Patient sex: M
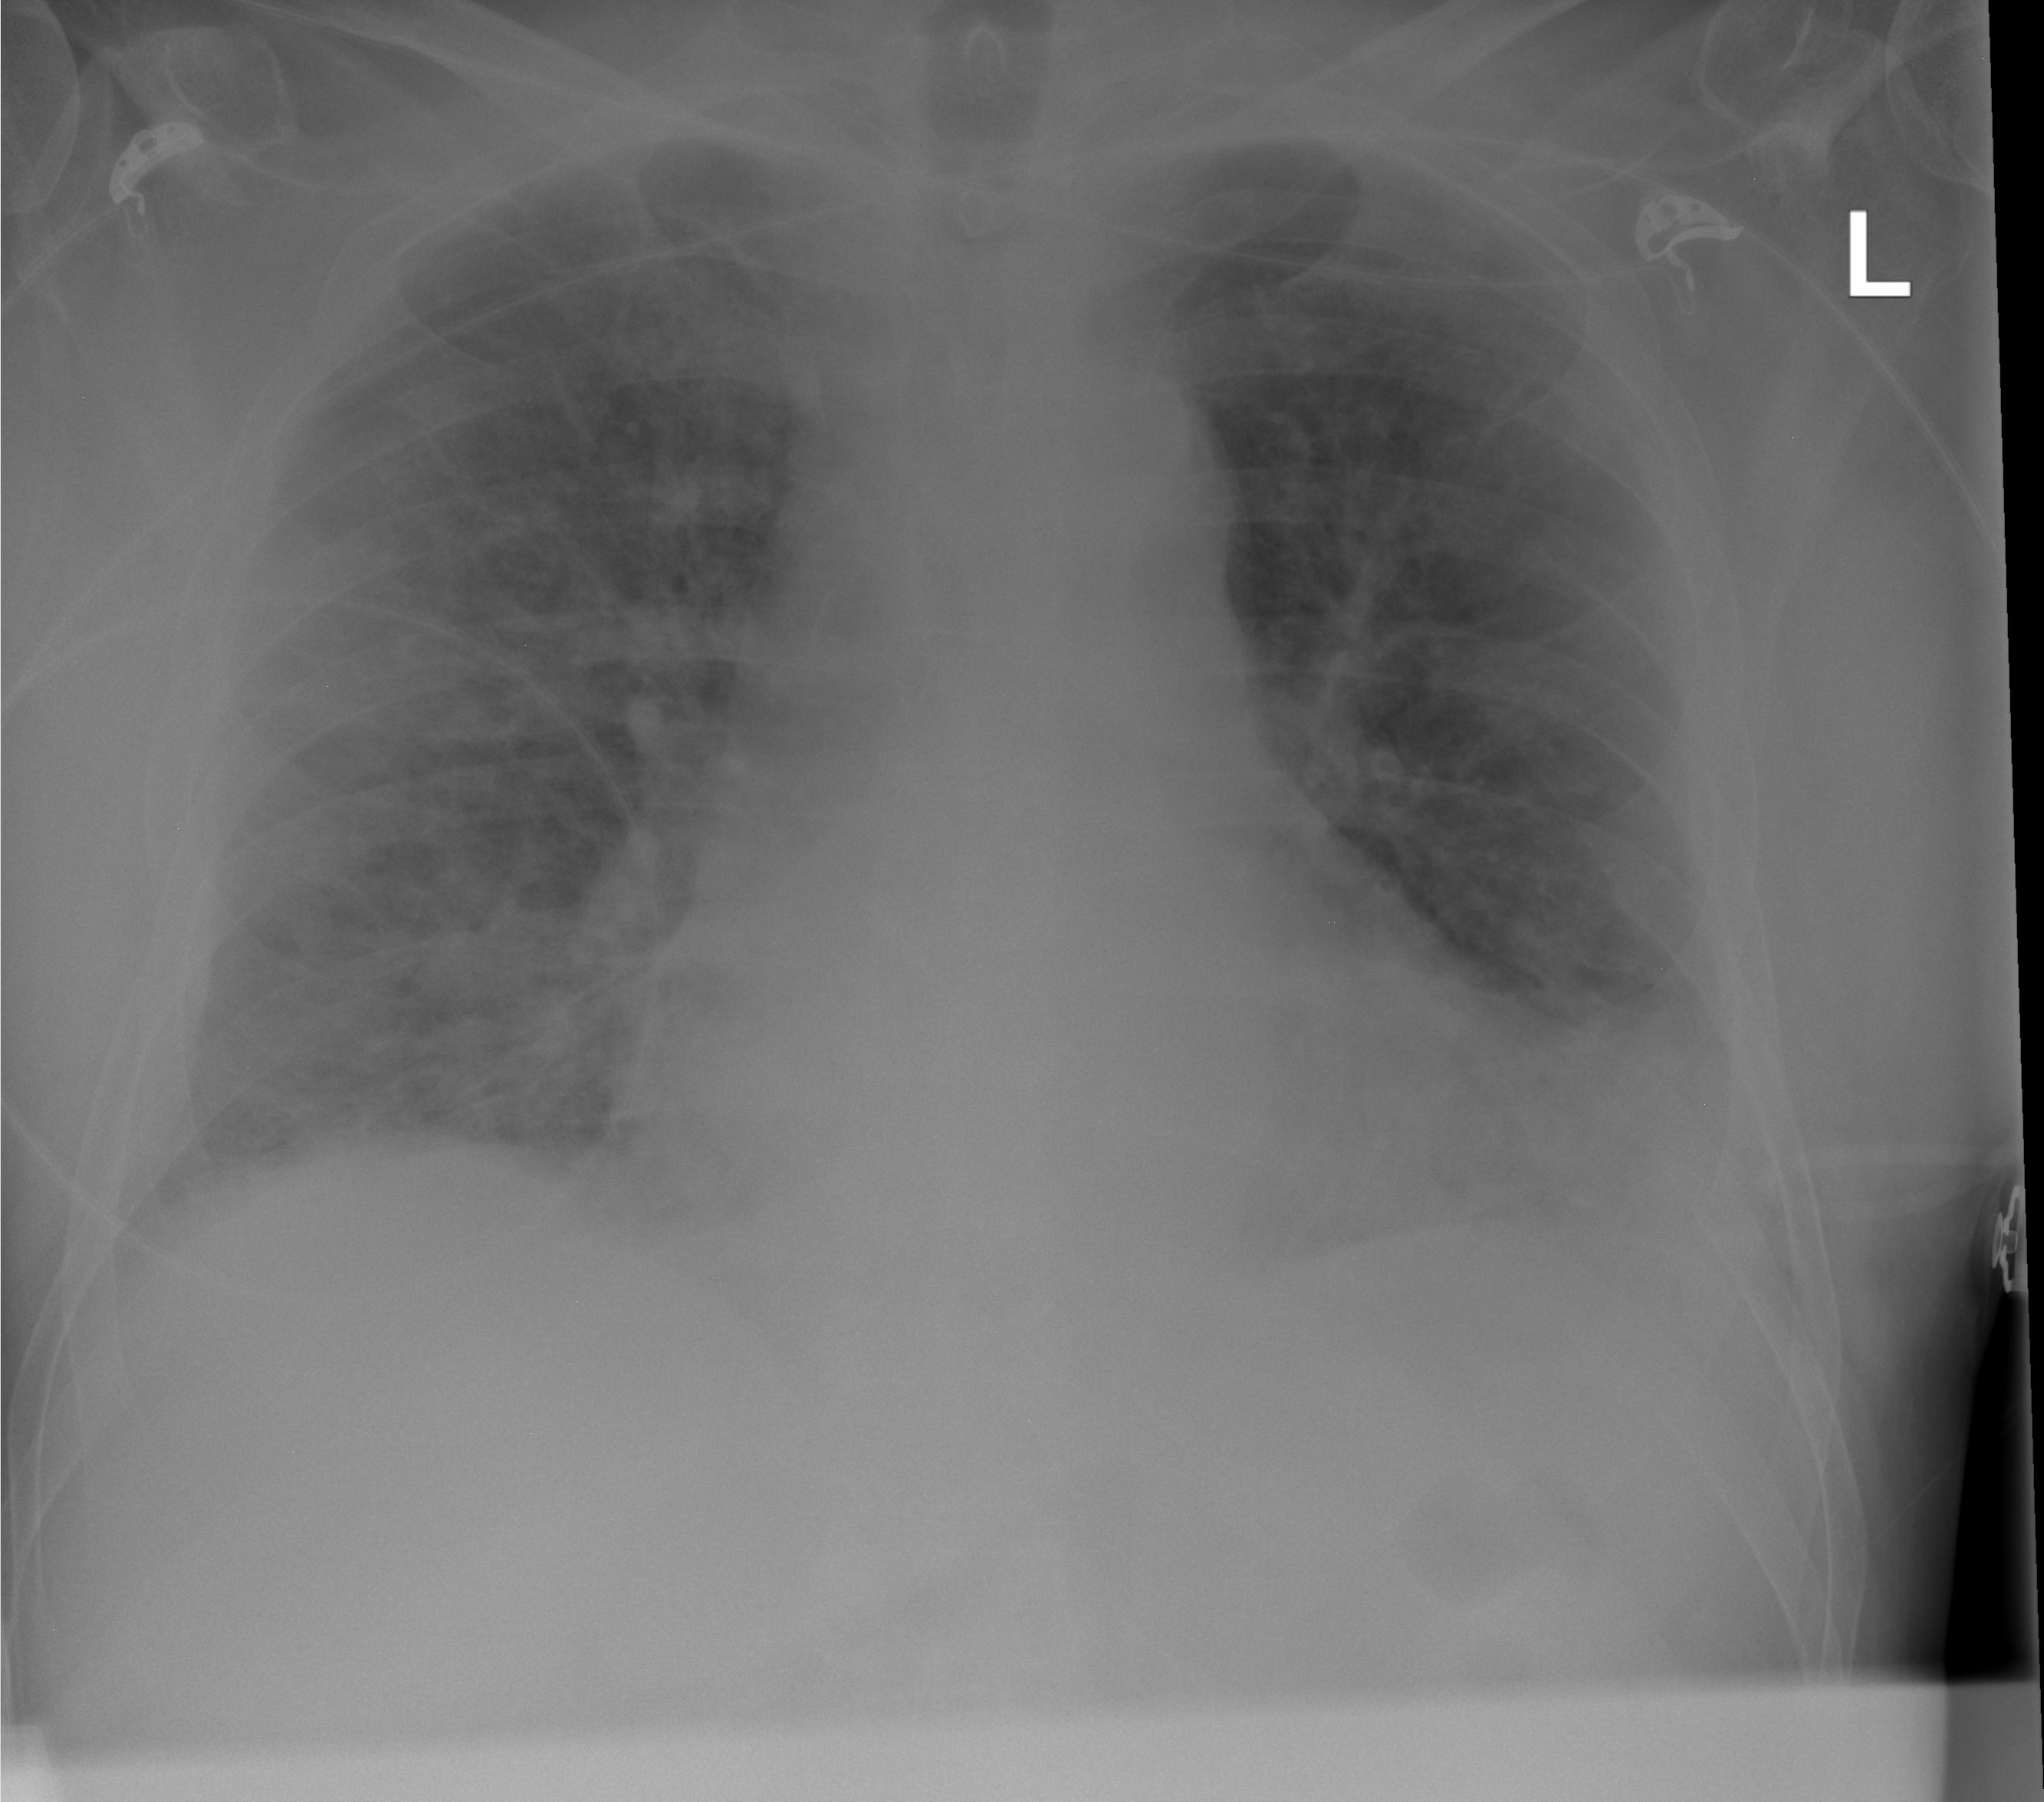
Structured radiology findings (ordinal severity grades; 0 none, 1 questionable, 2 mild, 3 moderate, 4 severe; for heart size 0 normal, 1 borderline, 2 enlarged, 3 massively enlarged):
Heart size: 2
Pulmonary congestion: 3
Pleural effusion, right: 2
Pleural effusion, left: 2
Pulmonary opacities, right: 3
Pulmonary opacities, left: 2
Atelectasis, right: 2
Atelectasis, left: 2